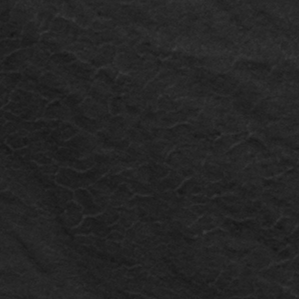
Label: frost